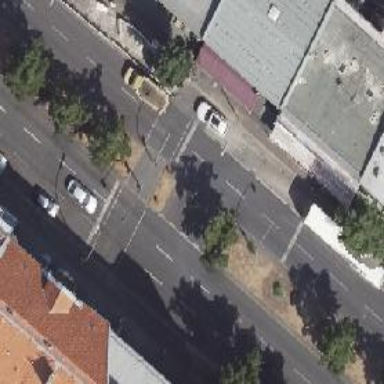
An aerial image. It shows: Footway crossing with traffic signals.